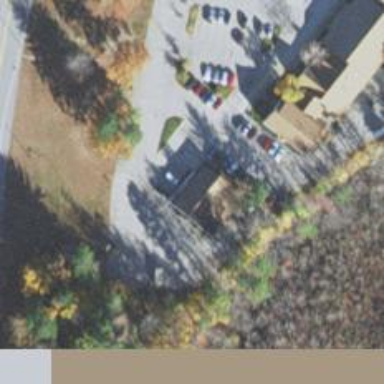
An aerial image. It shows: Veterinary facility.